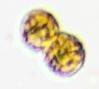
Label: Margalefidinium